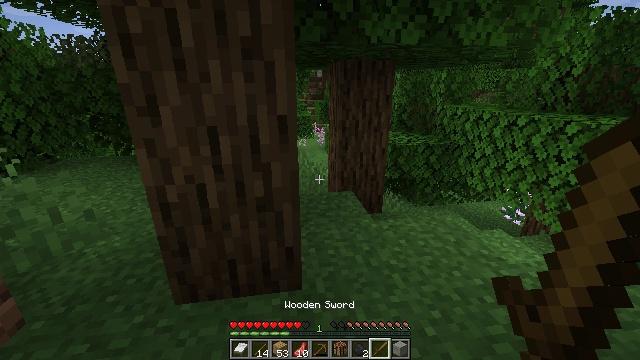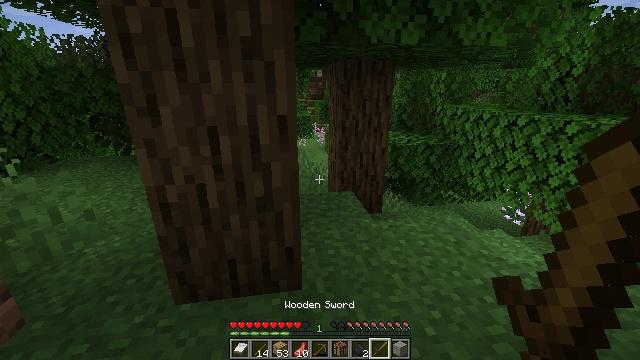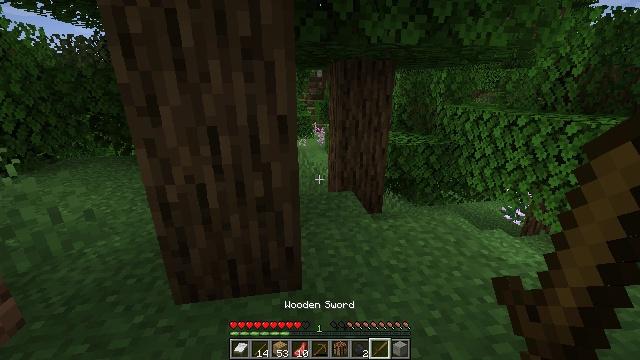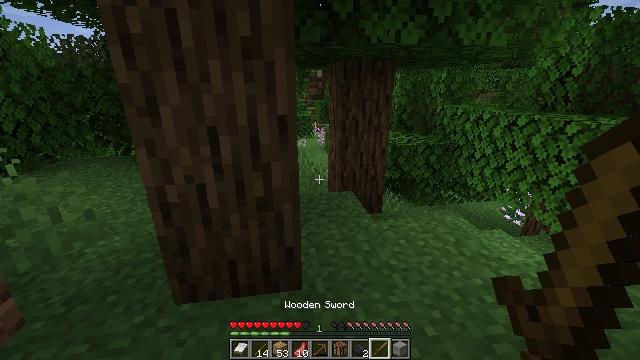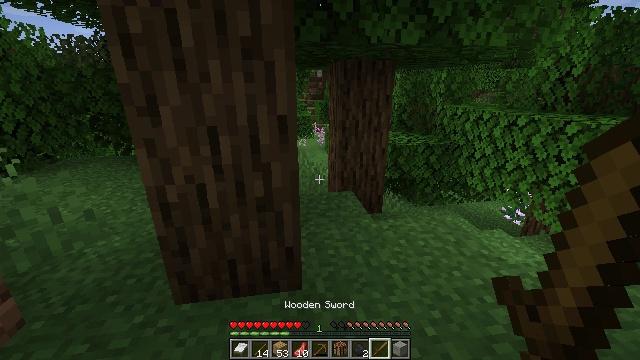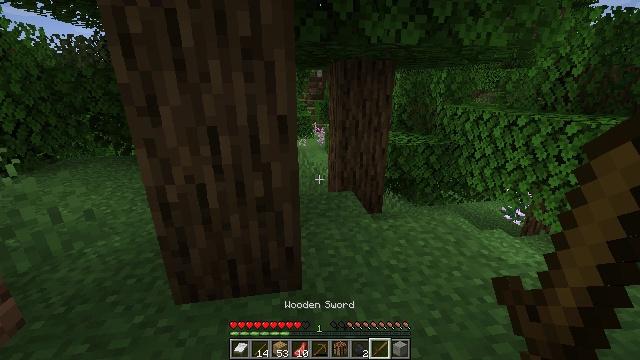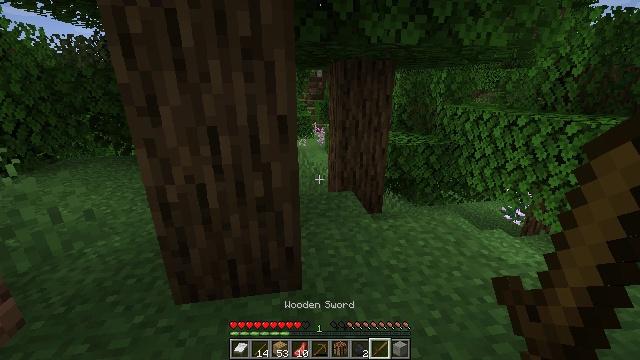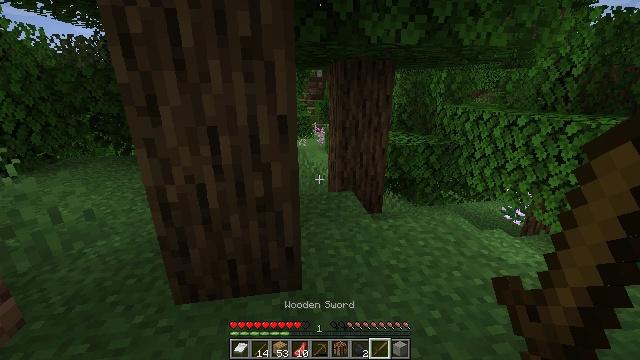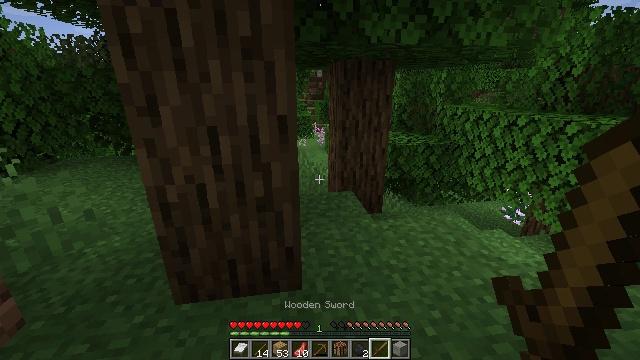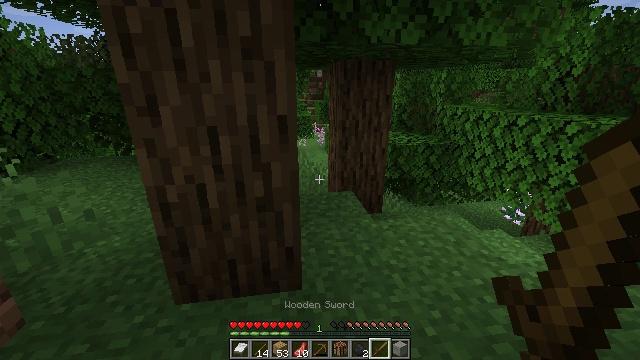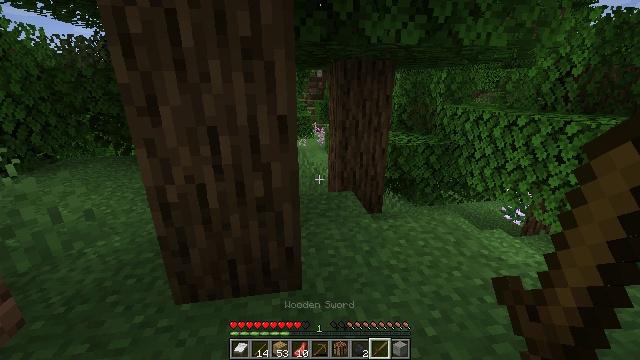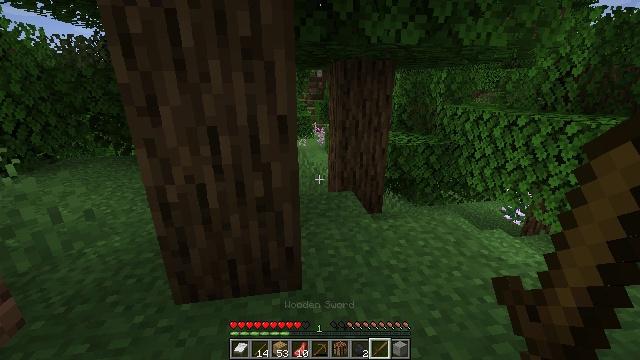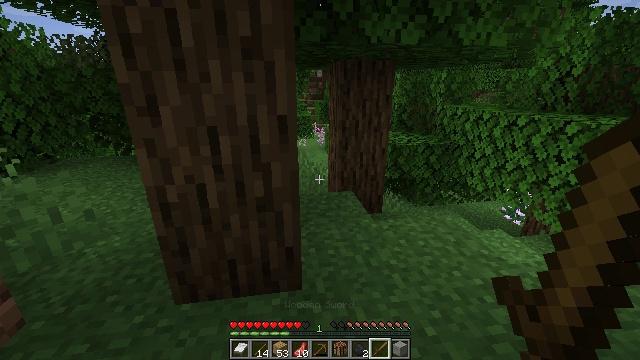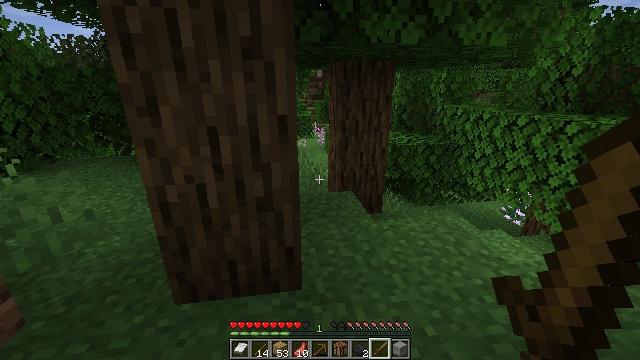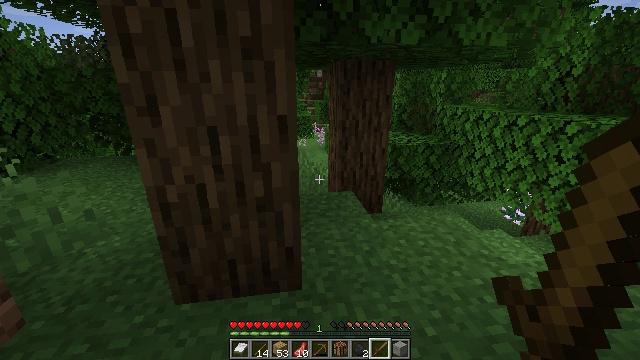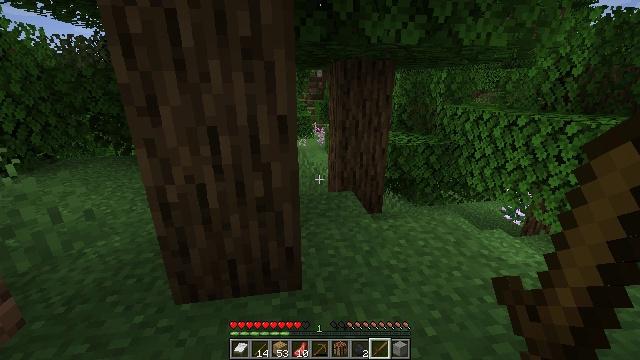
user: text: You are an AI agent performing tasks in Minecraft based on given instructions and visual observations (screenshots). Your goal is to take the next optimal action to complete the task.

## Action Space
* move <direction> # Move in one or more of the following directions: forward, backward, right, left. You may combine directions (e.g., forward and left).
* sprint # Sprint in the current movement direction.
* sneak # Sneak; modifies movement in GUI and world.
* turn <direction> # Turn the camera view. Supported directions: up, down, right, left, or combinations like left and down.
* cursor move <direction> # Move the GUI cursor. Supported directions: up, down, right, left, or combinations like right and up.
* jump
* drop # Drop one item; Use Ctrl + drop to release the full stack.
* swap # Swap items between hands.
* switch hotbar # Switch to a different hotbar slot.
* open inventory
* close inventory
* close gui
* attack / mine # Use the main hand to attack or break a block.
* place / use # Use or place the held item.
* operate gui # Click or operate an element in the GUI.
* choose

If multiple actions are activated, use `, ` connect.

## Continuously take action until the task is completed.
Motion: motion action
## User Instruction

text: Obtain a bee nest using a tool.
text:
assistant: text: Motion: no_op
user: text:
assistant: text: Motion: no_op
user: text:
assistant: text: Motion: no_op
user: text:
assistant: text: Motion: no_op
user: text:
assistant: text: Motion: no_op
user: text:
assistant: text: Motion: no_op
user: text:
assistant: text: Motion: no_op
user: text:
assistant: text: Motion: no_op
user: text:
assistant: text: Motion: no_op
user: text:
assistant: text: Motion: no_op
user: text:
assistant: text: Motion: no_op
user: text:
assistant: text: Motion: no_op
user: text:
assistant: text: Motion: no_op
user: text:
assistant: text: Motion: no_op
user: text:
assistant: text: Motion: no_op
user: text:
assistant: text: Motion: no_op
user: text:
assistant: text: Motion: no_op
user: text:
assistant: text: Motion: no_op
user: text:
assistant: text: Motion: sprint
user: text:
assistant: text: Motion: sprint
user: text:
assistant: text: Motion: sprint
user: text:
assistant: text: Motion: move forward
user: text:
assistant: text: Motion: move forward
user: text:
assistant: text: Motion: move forward
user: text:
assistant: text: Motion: move forward
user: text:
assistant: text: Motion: move forward
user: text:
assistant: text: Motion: move forward
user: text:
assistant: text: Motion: move forward
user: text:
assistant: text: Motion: move forward
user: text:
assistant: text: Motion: move forward